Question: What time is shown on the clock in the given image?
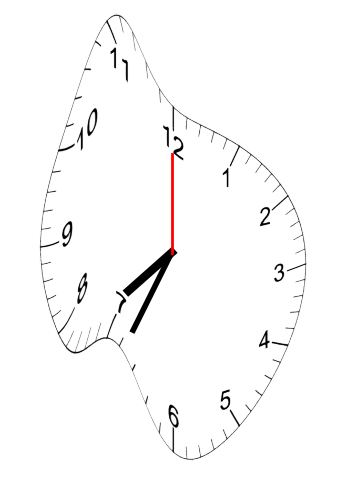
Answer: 07:34:00